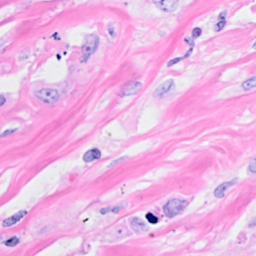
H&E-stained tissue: Breast